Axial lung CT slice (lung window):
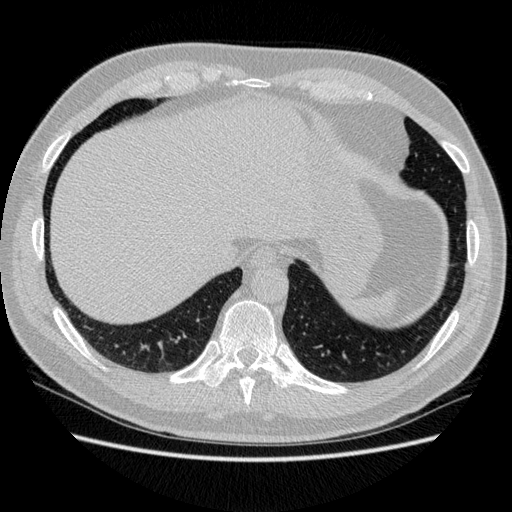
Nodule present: no